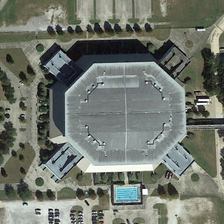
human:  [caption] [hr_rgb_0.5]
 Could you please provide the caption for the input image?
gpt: a building is surrounded by some green trees .

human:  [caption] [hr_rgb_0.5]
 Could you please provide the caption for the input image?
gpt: a building is surrounded by some green trees .

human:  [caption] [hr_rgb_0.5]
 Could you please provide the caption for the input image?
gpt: a building is surrounded by some green trees .

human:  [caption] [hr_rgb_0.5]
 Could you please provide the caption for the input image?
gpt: a building is surrounded by some green trees .

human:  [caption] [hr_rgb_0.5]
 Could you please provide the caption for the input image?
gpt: a building is surrounded by some green trees .